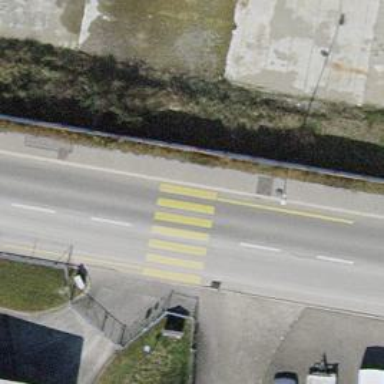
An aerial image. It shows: Zebra crossing on the road.